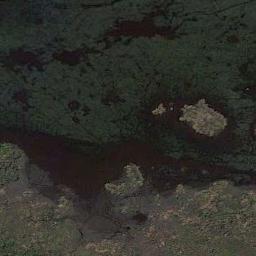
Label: wetland